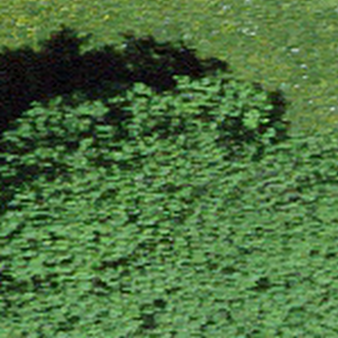
Label: other